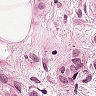
Metastatic tissue present: yes